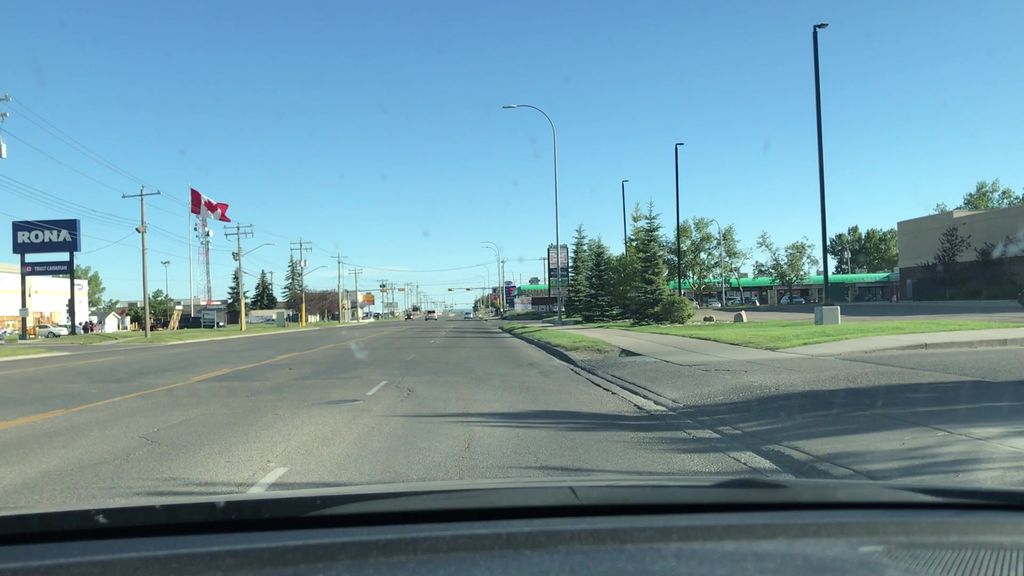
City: calgary